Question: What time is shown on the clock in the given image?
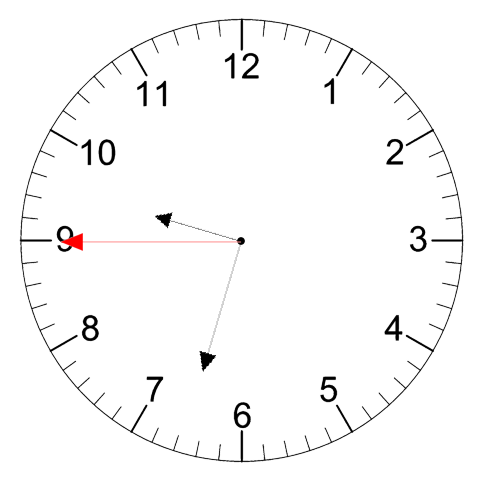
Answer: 09:32:45